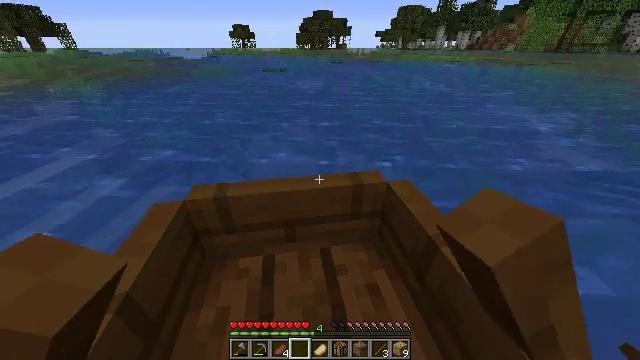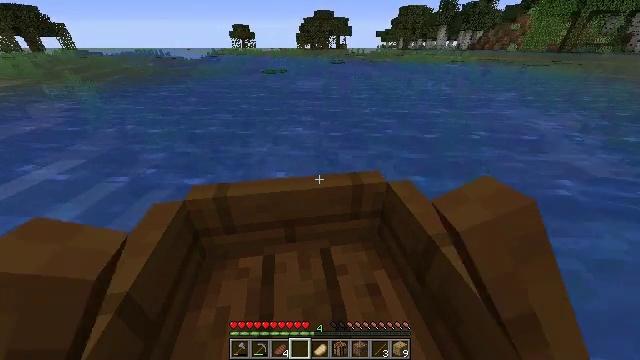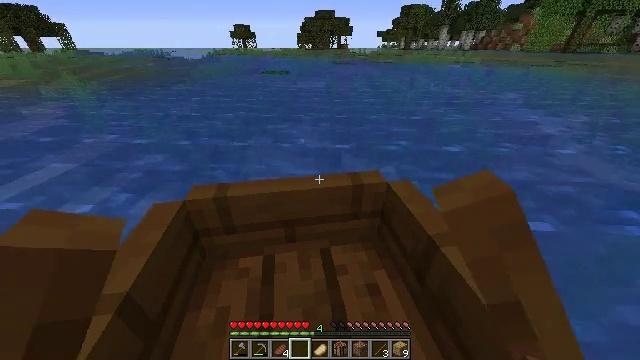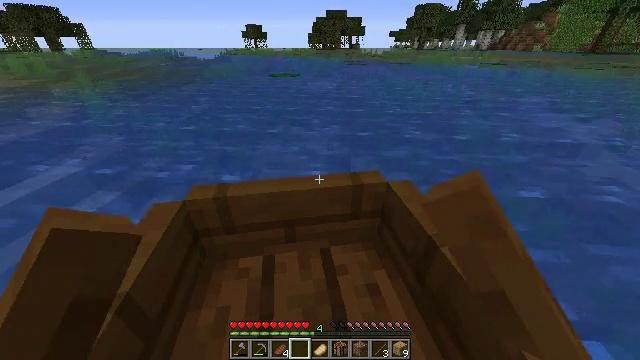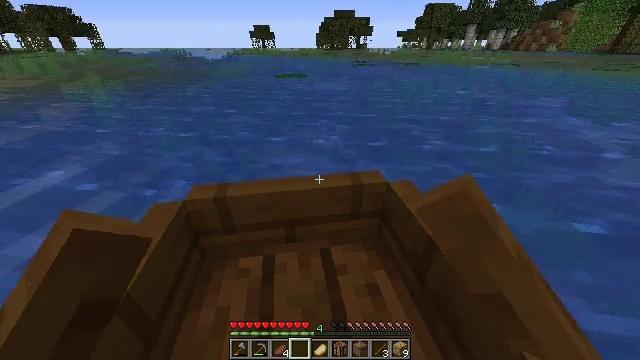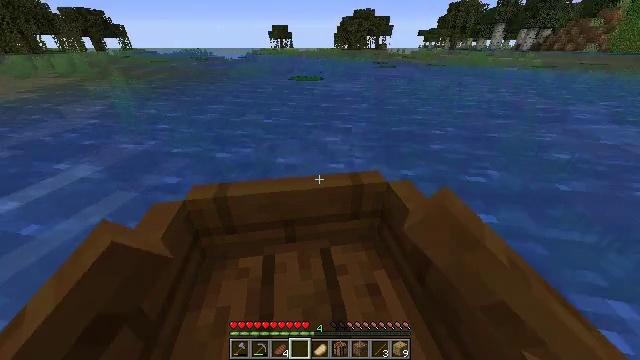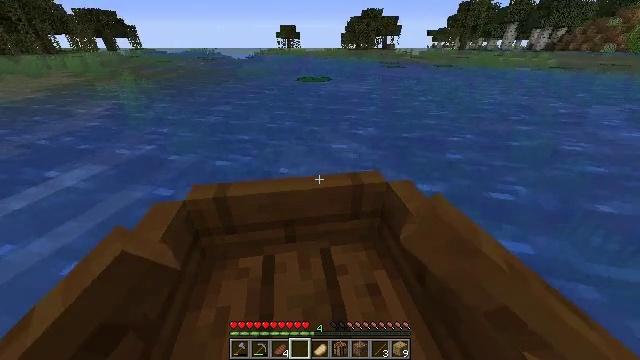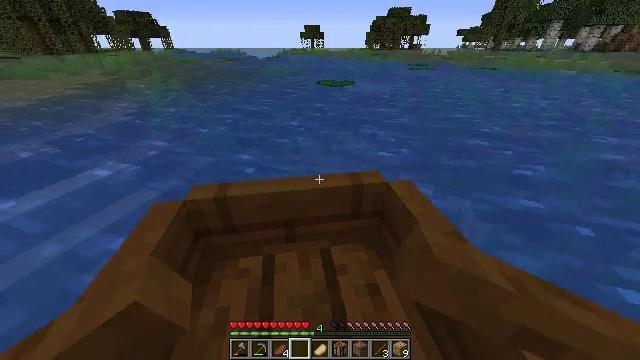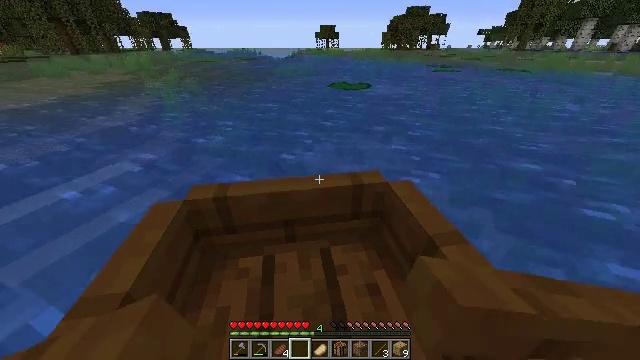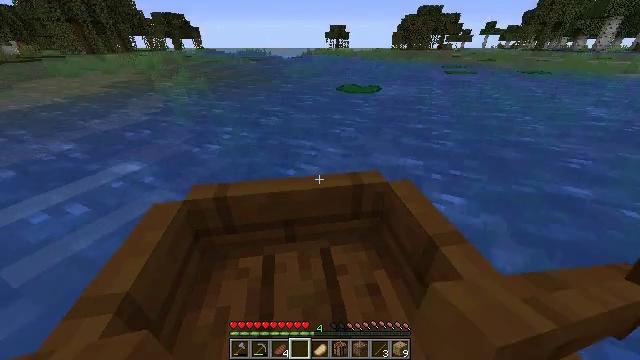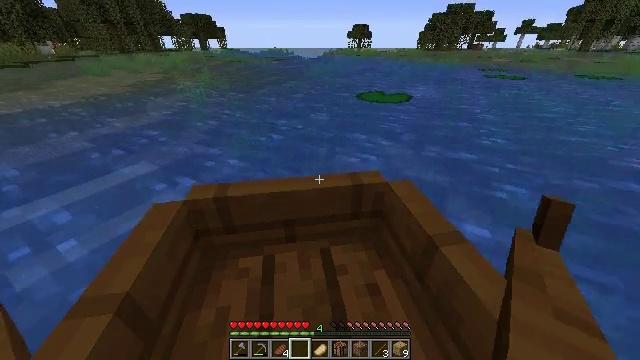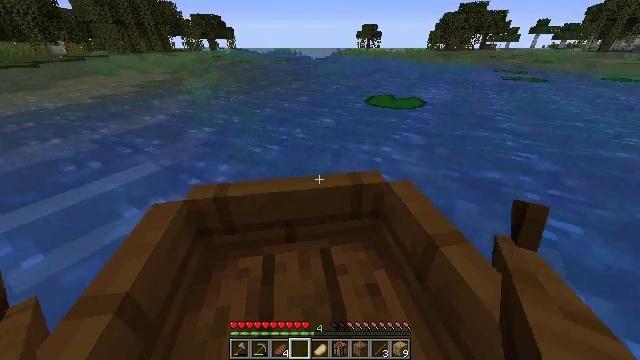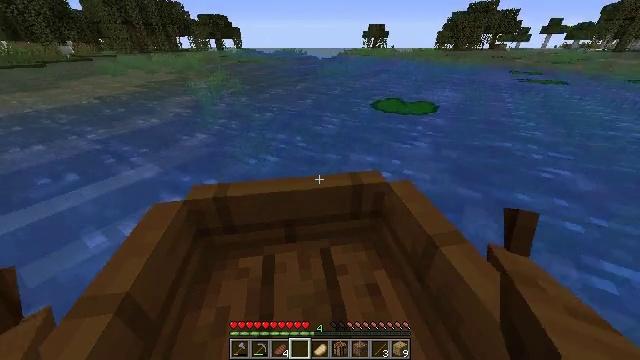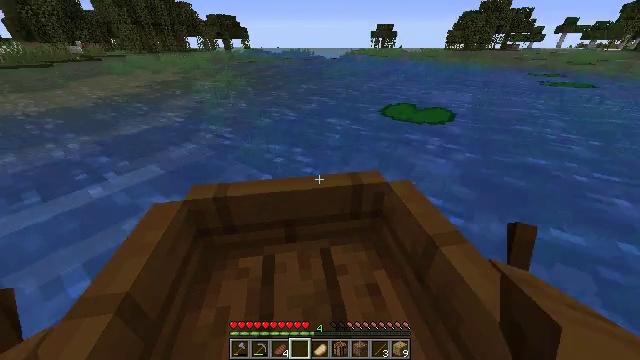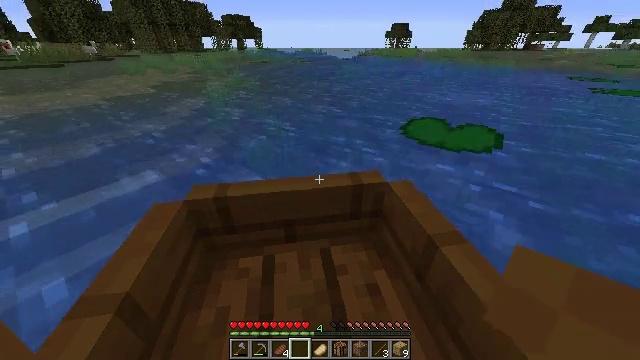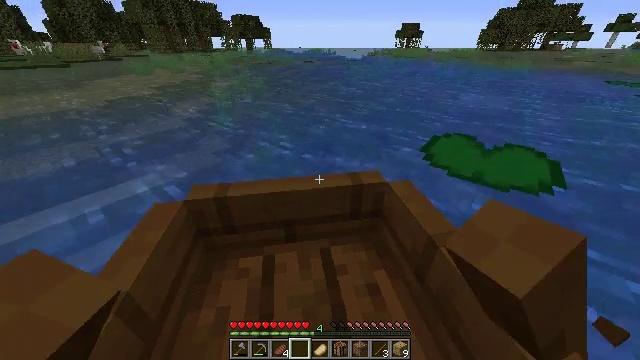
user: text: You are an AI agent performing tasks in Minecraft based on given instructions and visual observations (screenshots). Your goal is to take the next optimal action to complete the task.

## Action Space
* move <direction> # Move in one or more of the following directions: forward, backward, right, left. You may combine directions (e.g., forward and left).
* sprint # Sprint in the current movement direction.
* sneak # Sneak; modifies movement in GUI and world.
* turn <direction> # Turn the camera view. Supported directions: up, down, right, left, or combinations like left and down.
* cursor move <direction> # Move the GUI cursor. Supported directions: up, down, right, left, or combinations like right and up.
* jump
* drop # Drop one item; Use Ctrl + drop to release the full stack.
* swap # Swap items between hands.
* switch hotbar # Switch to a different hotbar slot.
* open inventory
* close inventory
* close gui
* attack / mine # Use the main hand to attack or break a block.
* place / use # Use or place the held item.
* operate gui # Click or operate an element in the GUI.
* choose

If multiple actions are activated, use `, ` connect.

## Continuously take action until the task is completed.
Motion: motion action
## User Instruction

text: Gather seagrass near the seafloor.
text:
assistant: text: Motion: move forward and move left, sprint, jump
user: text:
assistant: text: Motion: move forward and move left, sprint, jump
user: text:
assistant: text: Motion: move forward and move left, sprint, jump
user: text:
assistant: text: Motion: move forward and move left, sprint, jump
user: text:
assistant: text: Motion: move forward and move left, sprint, jump
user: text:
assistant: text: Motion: move forward, sprint, jump
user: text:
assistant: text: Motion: move forward, sprint, jump
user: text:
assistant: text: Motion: move forward, sprint, jump
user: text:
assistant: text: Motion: move forward, sprint, jump
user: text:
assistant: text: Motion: move forward, sprint, jump
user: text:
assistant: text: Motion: move forward, sprint, jump
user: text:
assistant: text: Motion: move forward, sprint, jump
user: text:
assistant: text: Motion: move forward, sprint, jump
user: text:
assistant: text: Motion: move forward, sprint, jump
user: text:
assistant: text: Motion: move forward, sprint, jump
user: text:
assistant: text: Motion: move forward, sprint, jump
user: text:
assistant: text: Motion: move forward, sprint, jump
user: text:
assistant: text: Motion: move forward, sprint, jump
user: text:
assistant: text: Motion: move forward, sprint, jump
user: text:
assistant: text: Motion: move forward, sprint, jump
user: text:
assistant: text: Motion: move forward, sprint, jump
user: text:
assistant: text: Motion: move forward, sprint, jump
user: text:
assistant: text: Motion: move forward, sprint, jump
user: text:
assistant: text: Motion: move forward and move right, sprint, jump
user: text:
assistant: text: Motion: move forward and move right, sprint, jump
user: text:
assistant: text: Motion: move forward and move right, sprint, jump
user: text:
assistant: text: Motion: move forward and move right, sprint, jump
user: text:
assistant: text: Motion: move forward, sprint, jump
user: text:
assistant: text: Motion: move forward, sprint, jump
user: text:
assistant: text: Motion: move forward, sprint, jump